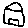
Label: house